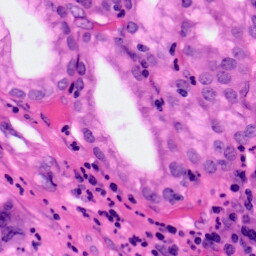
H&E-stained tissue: Pancreatic